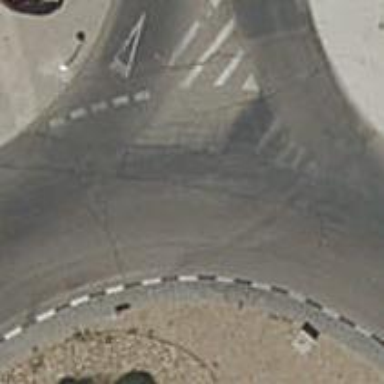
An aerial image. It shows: Asphalt road leading to tertiary link roundabout.